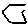
Label: hexagon